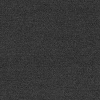
Atmospheric dust classification: dusty